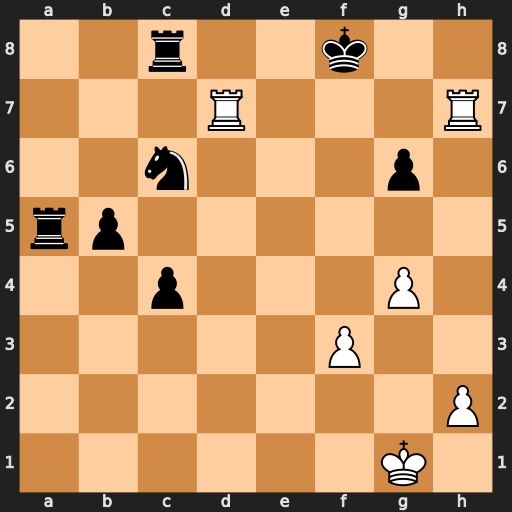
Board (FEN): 2r2k2/3R3R/2n3p1/rp6/2p3P1/5P2/7P/6K1
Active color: w
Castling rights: -
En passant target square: -
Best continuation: Rh8#